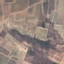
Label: PermanentCrop